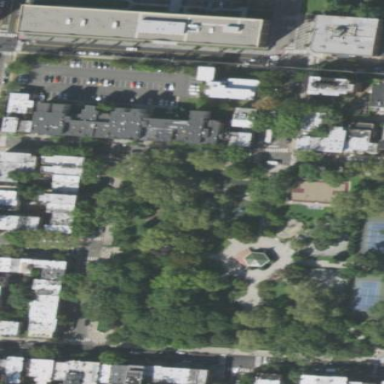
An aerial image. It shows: Park.